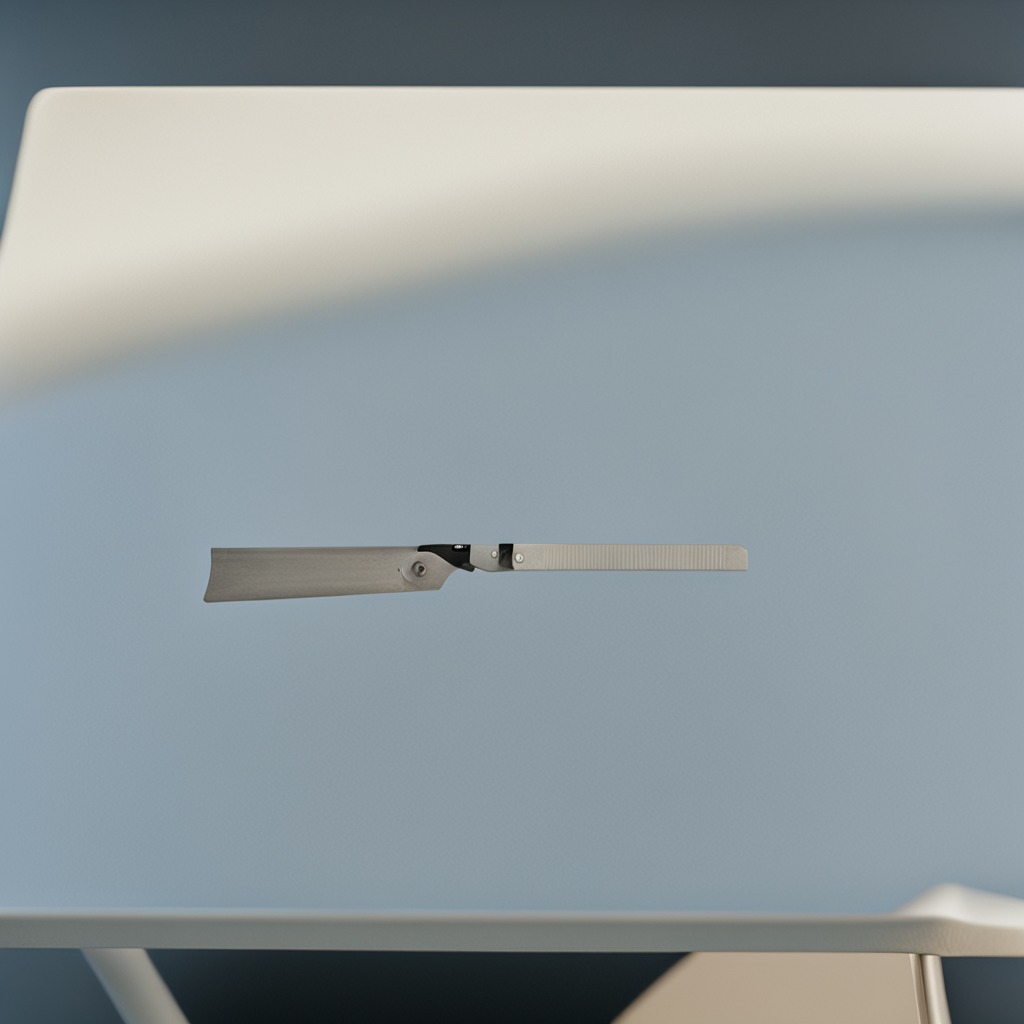
A handheld metal saw is lying on a clean utility table in a temporary outdoor tool station afternoon light present textured surface.